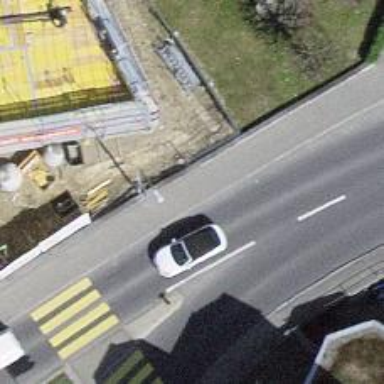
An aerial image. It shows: Asphalt cycleway.